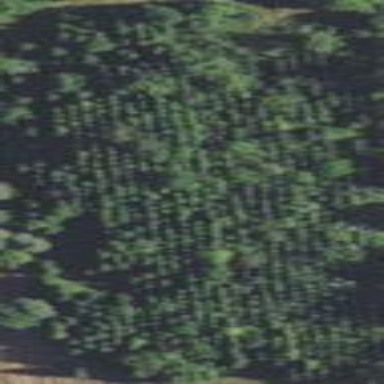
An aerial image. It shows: Plant nursery cultivating trees.